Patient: sex M, age 71
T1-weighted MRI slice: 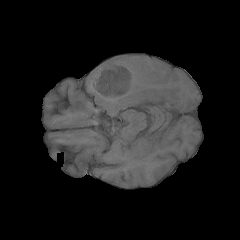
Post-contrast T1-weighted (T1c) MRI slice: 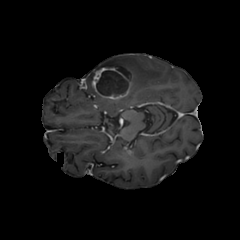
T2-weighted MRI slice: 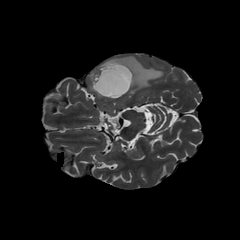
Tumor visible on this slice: yes
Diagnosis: Glioblastoma, IDH-wildtype
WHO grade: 4